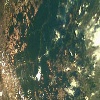
Label: land